七年级 · 算术
在数轴上, 点 $\mathrm{A}, \mathrm{O}, \mathrm{B}$ 分别表示 $-16,0,14$, 点 $\mathrm{P}, \mathrm{Q}$ 分别从点 $\mathrm{A}, \mathrm{B}$ 同时开始沿数轴正方向运动, 点 $\mathrm{P}$ 的速度是每秒 3 个单位, 点 $\mathrm{Q}$ 的速度是每秒 1 个单位, 运动时间为 $\mathrm{t}$ 秒. 若点 $\mathrm{P}, \mathrm{Q}, \mathrm{O}$三点在运动过程中, 其中一点恰好是另外两点为端点构成的线段的三等分点时, 则运动时间为秒.
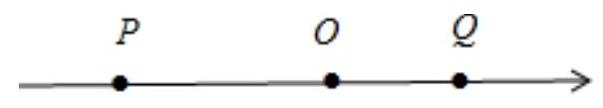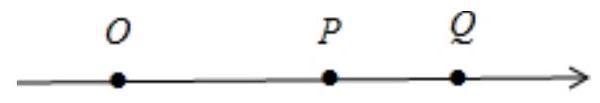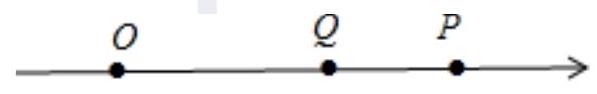
答案: $\frac{18}{7}$ 或 $\frac{31}{4}$ 或 $\frac{76}{7}$ 或 $\frac{74}{3}$
解析: 设运动的时间为 $t s(t>0)$, 则点 $P$ 表示 $3 t-16$, 点 $Q$ 表示 $t+14$,

(1)当点 $O$ 在线段 $A B$ 上时, 如图 1 所示.

图1

此时 $3 \mathrm{t}-16<0$, 即 $\mathrm{t}<\frac{16}{3}$.

$\because$ 点 $\mathrm{O}$ 是线段 $\mathrm{PQ}$ 的三等分点,

$\therefore \mathrm{PO}=2 \mathrm{OQ}$ 或 $2 \mathrm{PO}=\mathrm{OQ}$,

即 $16-3 t=2(t+14)$ 或 $2(16-3 t)=t+14$,

解得: $t=-\frac{12}{5}$ (舍去), 或 $t=\frac{18}{7}$;

(2)当点 $P$ 在线段 $O Q$ 上时, 如图 2 所示.

图2

此时 $0<3 t-16<t+14$, 即 $\frac{16}{3}<t<15$

$\because$ 点 $\mathrm{P}$ 是线段 $\mathrm{OQ}$ 的三等分点,

$\therefore 2 \mathrm{OP}=\mathrm{PQ}$ 或 $\mathrm{OP}=2 \mathrm{PQ}$,

即 $2(3 t-16)=t+14-（ 3 t-16 ）$ 或 $3 t-16=2[t+14-（ 3 t-16)]$,

解得: $\mathrm{t}=\frac{31}{4}$, 或 $\mathrm{t}=\frac{76}{7}$;

(3)当点 $\mathrm{Q}$ 在线段 $O P$ 上时, 如图 3 所示.

图3

此时 $\mathrm{t}+14<3 \mathrm{t}-16$, 即 $\mathrm{t}>15$.

$\because$ 点 $\mathrm{Q}$ 是线段 $\mathrm{OP}$ 的三等分点,

$\therefore \mathrm{OQ}=2 \mathrm{QP}$ 或 $2 \mathrm{OQ}=\mathrm{QP}$,

即 $t+14=2[3 t-16-(t+14)]$ 或 $2 （ t+14)=3 t-16-(t+14)$,
解得: $\mathrm{t}=\frac{74}{3}$, 或无解.

综上可知: 点 $\mathrm{P}, \mathrm{Q}, \mathrm{O}$ 三点在运动过程中, 其中两点为端点构成的线段被第三个点三等分, 则运动时间为 $\frac{18}{7} 、 \frac{31}{4} 、 \frac{76}{7}$ 或 $\frac{74}{3}$ 秒.

故答案为: $\frac{18}{7} 、 \frac{31}{4} 、 \frac{76}{7}$ 或 $\frac{74}{3}$ 秒.